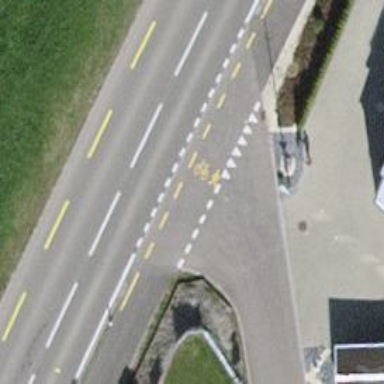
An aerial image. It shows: Road with "give way" sign.